Question: I have a site <URL> - when you click on the cart it takes you to a page where it asks you to enter a gift voucher - I want to replace this with a coupon box!
I have added a coupon to the opencart backend, but the box does not appear - which makes me think there may be something missing in my template or opencart configuration.
Can somebody help me determine what is missing?

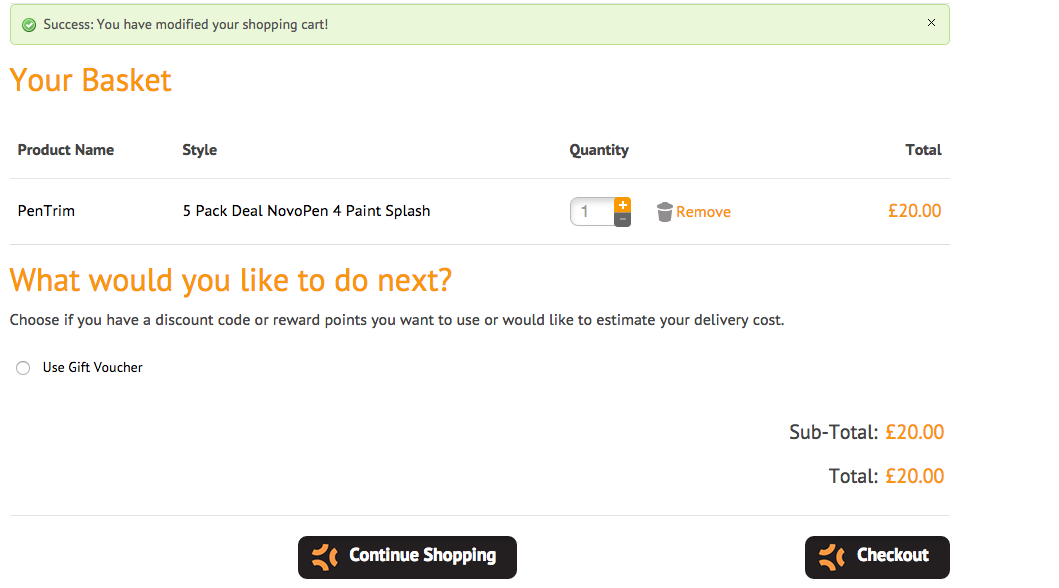
Answer: Go to your source: catalogiew heme\pentrim emplate\checkout\cart.tpl
Find & remove below code from cart.tpl file.
'''
<?php if ($coupon_status || $voucher_status || $reward_status || $shipping_status) { ?>
<h2><?php echo $text_next; ?></h2>
<div class="content">
<p><?php echo $text_next_choice; ?></p>
<table class="radio">
<?php if ($coupon_status) { ?>
<tr class="highlight">
<td><?php if ($next == 'coupon') { ?>
<input type="radio" name="next" value="coupon" id="use_coupon" checked="checked" />
<?php } else { ?>
<input type="radio" name="next" value="coupon" id="use_coupon" />
<?php } ?></td>
<td><label for="use_coupon"><?php echo $text_use_coupon; ?></label></td>
</tr>
<?php } ?>
<?php if ($voucher_status) { ?>
<tr class="highlight">
<td><?php if ($next == 'voucher') { ?>
<input type="radio" name="next" value="voucher" id="use_voucher" checked="checked" />
<?php } else { ?>
<input type="radio" name="next" value="voucher" id="use_voucher" />
<?php } ?></td>
<td><label for="use_voucher"><?php echo $text_use_voucher; ?></label></td>
</tr>
<?php } ?>
<?php if ($reward_status) { ?>
<tr class="highlight">
<td><?php if ($next == 'reward') { ?>
<input type="radio" name="next" value="reward" id="use_reward" checked="checked" />
<?php } else { ?>
<input type="radio" name="next" value="reward" id="use_reward" />
<?php } ?></td>
<td><label for="use_reward"><?php echo $text_use_reward; ?></label></td>
</tr>
<?php } ?>
<?php if ($shipping_status) { ?>
<tr class="highlight">
<td><?php if ($next == 'shipping') { ?>
<input type="radio" name="next" value="shipping" id="shipping_estimate" checked="checked" />
<?php } else { ?>
<input type="radio" name="next" value="shipping" id="shipping_estimate" />
<?php } ?></td>
<td><label for="shipping_estimate"><?php echo $text_shipping_estimate; ?></label></td>
</tr>
<?php } ?>
</table>
</div>
<div class="cart-module">
<div id="coupon" class="content" style="display: <?php echo ($next == 'coupon' ? 'block' : 'none'); ?>;">
<form action="<?php echo $action; ?>" method="post" enctype="multipart/form-data">
<?php echo $entry_coupon; ?>&nbsp;
<input type="text" name="coupon" value="<?php echo $coupon; ?>" />
<input type="hidden" name="next" value="coupon" />
&nbsp;
<input type="submit" value="<?php echo $button_coupon; ?>" class="button" />
</form>
</div>
<div id="voucher" class="content" style="display: <?php echo ($next == 'voucher' ? 'block' : 'none'); ?>;">
<form action="<?php echo $action; ?>" method="post" enctype="multipart/form-data">
<?php echo $entry_voucher; ?>&nbsp;
<input type="text" name="voucher" value="<?php echo $voucher; ?>" />
<input type="hidden" name="next" value="voucher" />
&nbsp;
<input type="submit" value="<?php echo $button_voucher; ?>" class="button" />
</form>
</div>
<div id="reward" class="content" style="display: <?php echo ($next == 'reward' ? 'block' : 'none'); ?>;">
<form action="<?php echo $action; ?>" method="post" enctype="multipart/form-data">
<?php echo $entry_reward; ?>&nbsp;
<input type="text" name="reward" value="<?php echo $reward; ?>" />
<input type="hidden" name="next" value="reward" />
&nbsp;
<input type="submit" value="<?php echo $button_reward; ?>" class="button" />
</form>
</div>
<div id="shipping" class="content" style="display: <?php echo ($next == 'shipping' ? 'block' : 'none'); ?>;">
<p><?php echo $text_shipping_detail; ?></p>
<table>
<tr>
<td><span class="required">*</span> <?php echo $entry_country; ?></td>
<td><select name="country_id">
<option value=""><?php echo $text_select; ?></option>
<?php foreach ($countries as $country) { ?>
<?php if ($country['country_id'] == $country_id) { ?>
<option value="<?php echo $country['country_id']; ?>" selected="selected"><?php echo $country['name']; ?></option>
<?php } else { ?>
<option value="<?php echo $country['country_id']; ?>"><?php echo $country['name']; ?></option>
<?php } ?>
<?php } ?>
</select></td>
</tr>
<tr>
<td><span class="required">*</span> <?php echo $entry_zone; ?></td>
<td><select name="zone_id">
</select></td>
</tr>
<tr>
<td><span id="postcode-required" class="required">*</span> <?php echo $entry_postcode; ?></td>
<td><input type="text" name="postcode" value="<?php echo $postcode; ?>" /></td>
</tr>
</table>
<input type="button" value="<?php echo $button_quote; ?>" id="button-quote" class="button" />
</div>
</div>
<?php } ?>
'''
'''
<div id="coupon" class="content">
<form action="<?php echo $action; ?>" method="post" enctype="multipart/form-data">
<?php echo $entry_coupon; ?>&nbsp;
<input type="text" name="coupon" value="<?php echo $coupon; ?>" />
<input type="hidden" name="next" value="coupon" />
&nbsp;
<input type="submit" value="<?php echo $button_coupon; ?>" class="button" />
</form>
</div>
'''